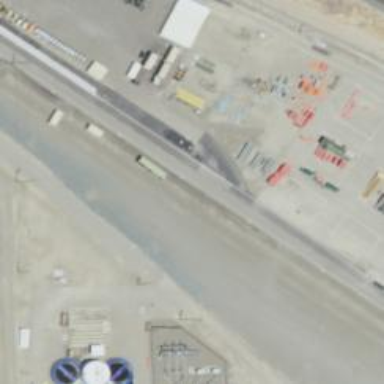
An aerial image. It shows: Railway yard in service.